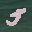
Label: 5